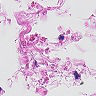
Metastatic tissue present: no